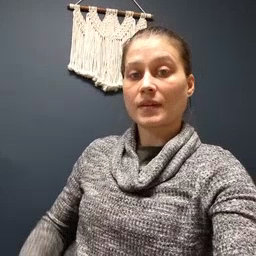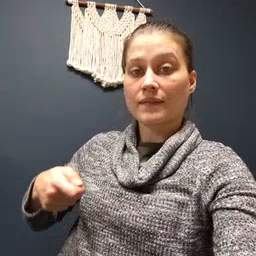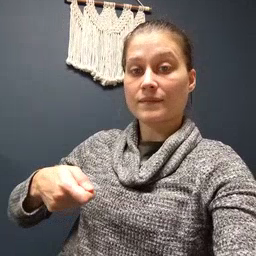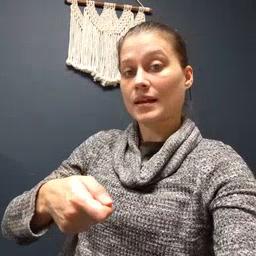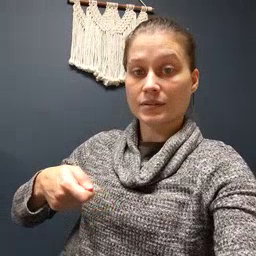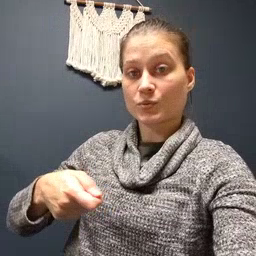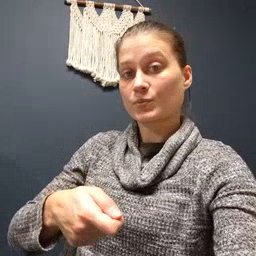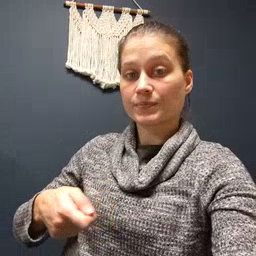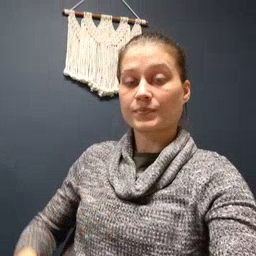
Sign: vacuum